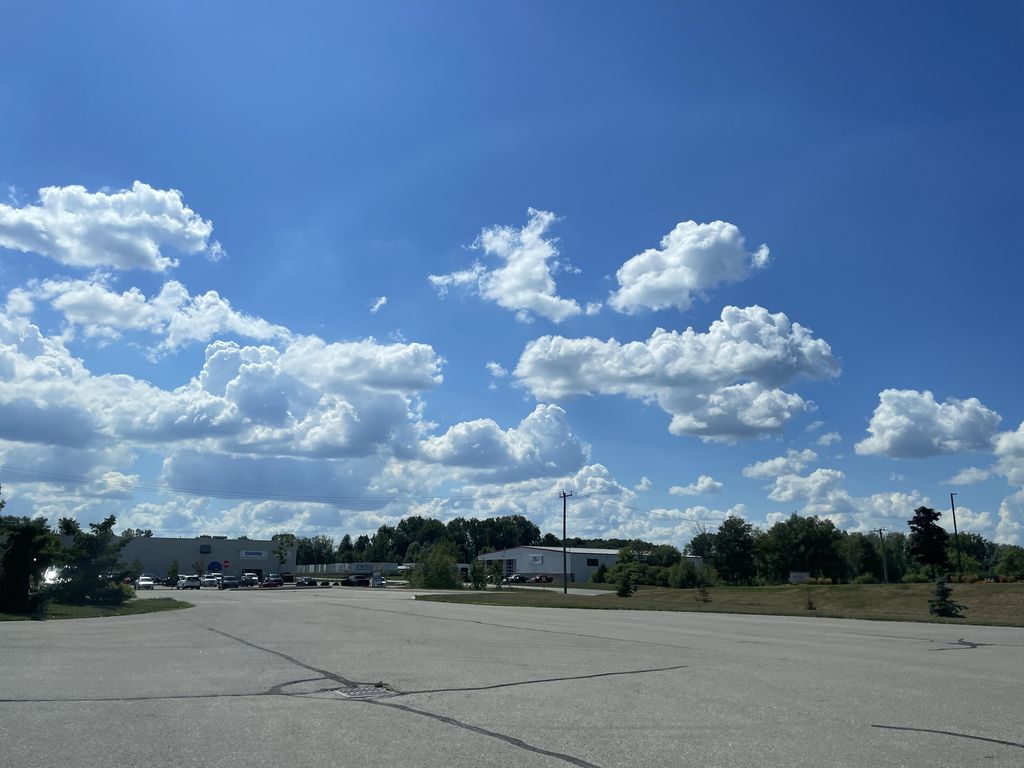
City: kitchener-waterloo